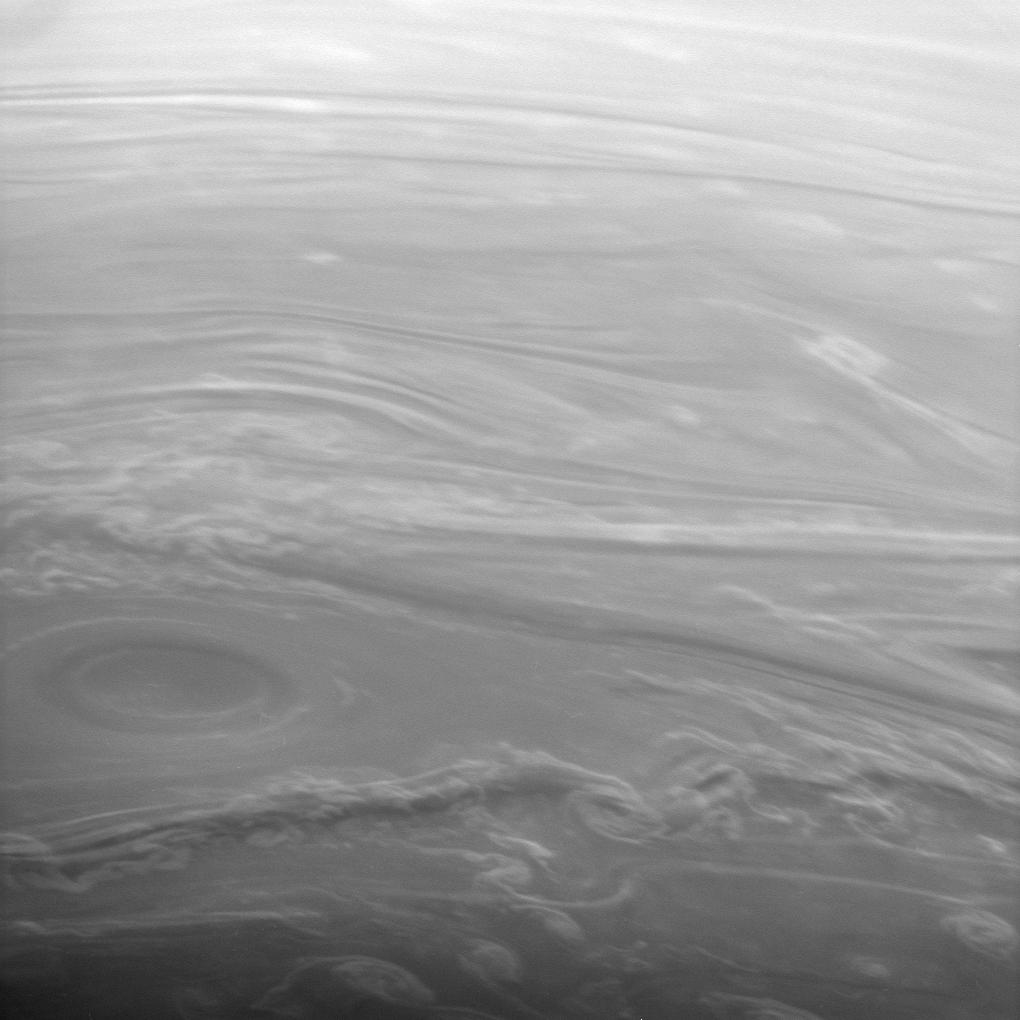
Swirling With Shadows Saturn, Cassini-Huygens